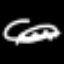
Label: squiggle